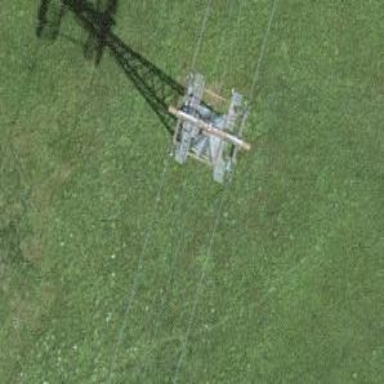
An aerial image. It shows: Pylon for aerialway.